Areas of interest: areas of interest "Changzhou Chinese Academy of Sciences Genetic Resources Research and Development Center (Southern)"
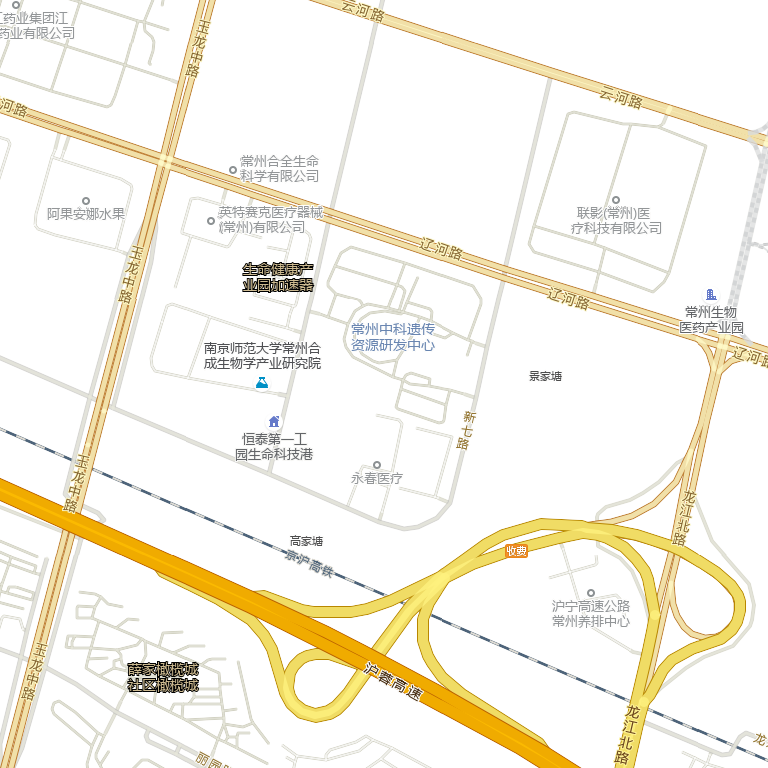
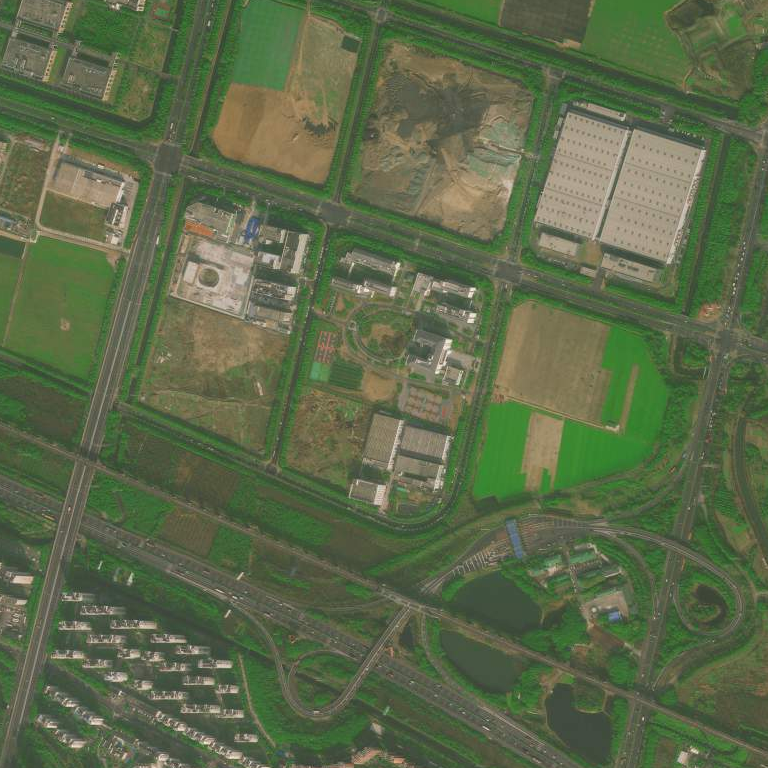